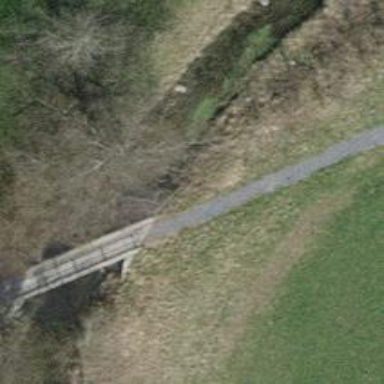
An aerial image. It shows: Path on bridge.